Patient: sex M, age 73
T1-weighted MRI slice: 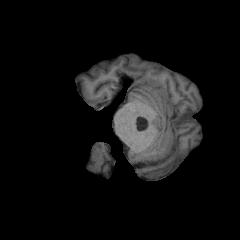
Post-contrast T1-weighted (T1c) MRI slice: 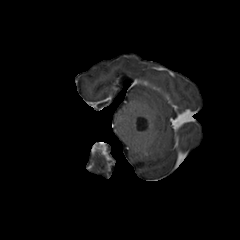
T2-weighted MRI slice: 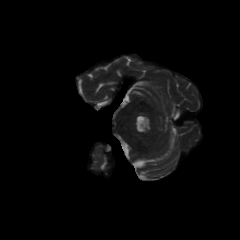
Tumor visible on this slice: no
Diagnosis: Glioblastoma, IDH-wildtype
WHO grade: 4